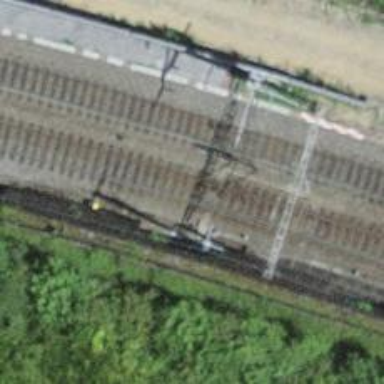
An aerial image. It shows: Railway switch.